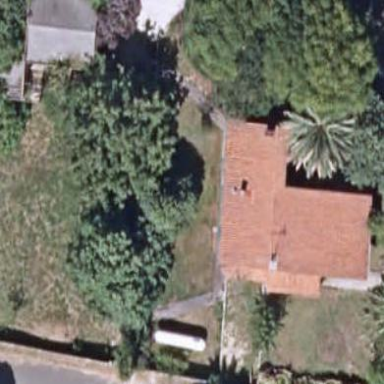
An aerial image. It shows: Simple and straightforward house.